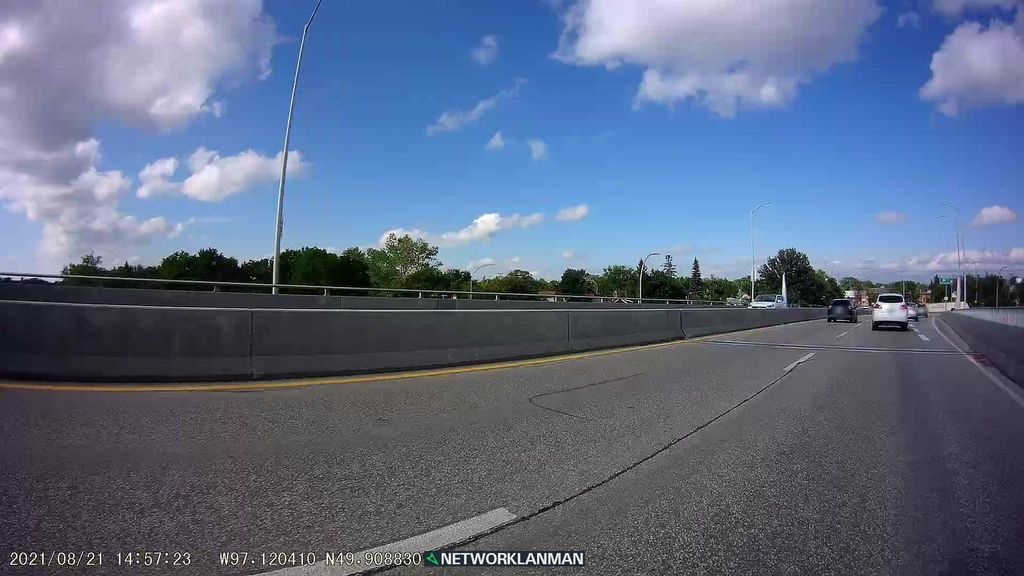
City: winnipeg